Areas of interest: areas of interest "Clothing, Shoes, Hats and Leather Goods Store"
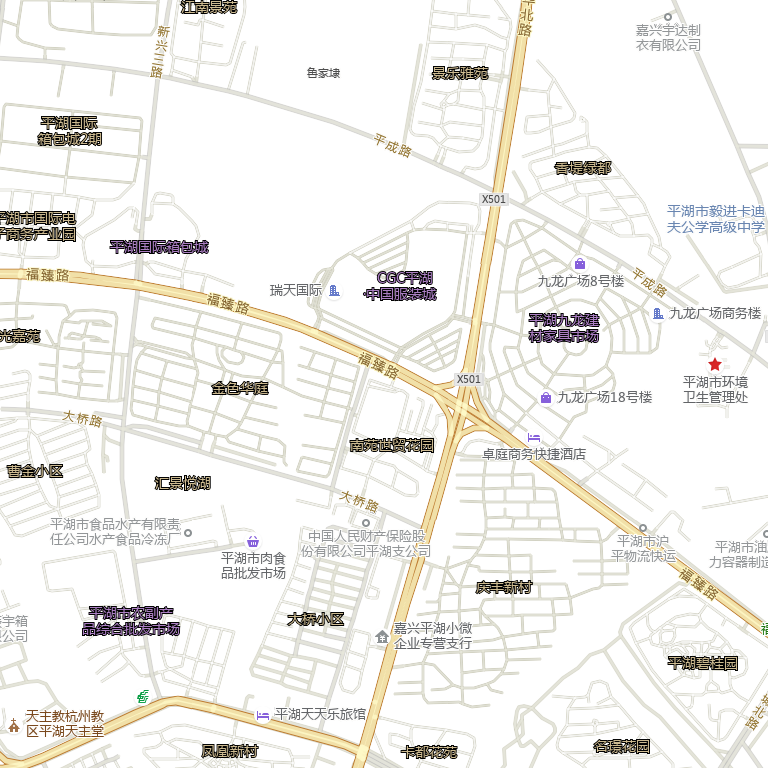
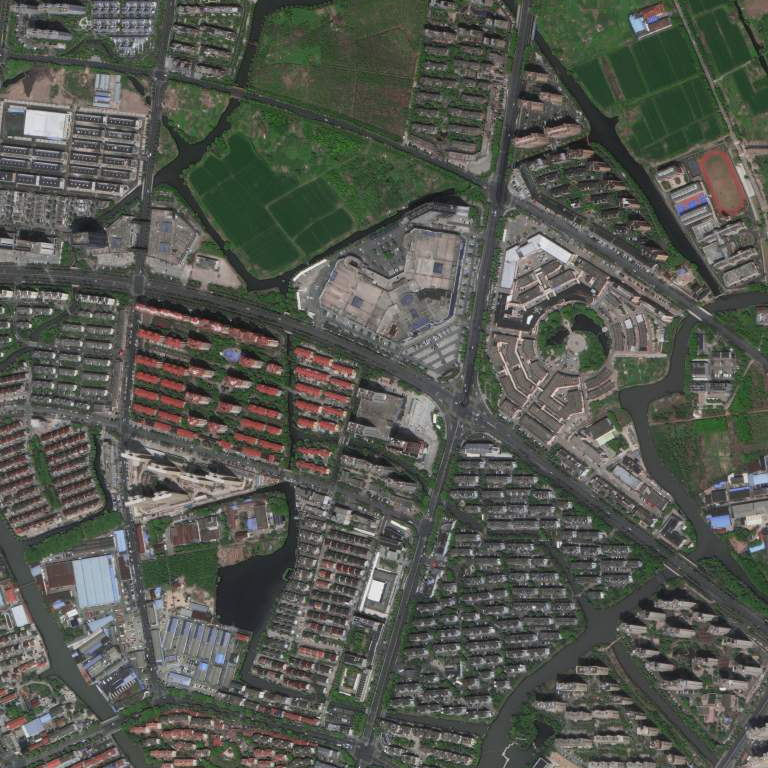